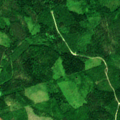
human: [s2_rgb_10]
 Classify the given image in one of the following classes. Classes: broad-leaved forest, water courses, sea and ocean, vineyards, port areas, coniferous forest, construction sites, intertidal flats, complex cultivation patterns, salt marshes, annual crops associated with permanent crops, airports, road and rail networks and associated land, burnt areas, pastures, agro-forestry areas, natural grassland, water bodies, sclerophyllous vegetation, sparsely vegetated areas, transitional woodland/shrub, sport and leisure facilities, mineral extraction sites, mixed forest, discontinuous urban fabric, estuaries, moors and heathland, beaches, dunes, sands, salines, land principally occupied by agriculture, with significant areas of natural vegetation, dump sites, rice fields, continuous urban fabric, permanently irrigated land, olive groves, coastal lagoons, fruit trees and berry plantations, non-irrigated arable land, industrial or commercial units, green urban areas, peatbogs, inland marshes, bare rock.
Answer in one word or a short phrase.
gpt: coniferous forest, mixed forest